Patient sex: F
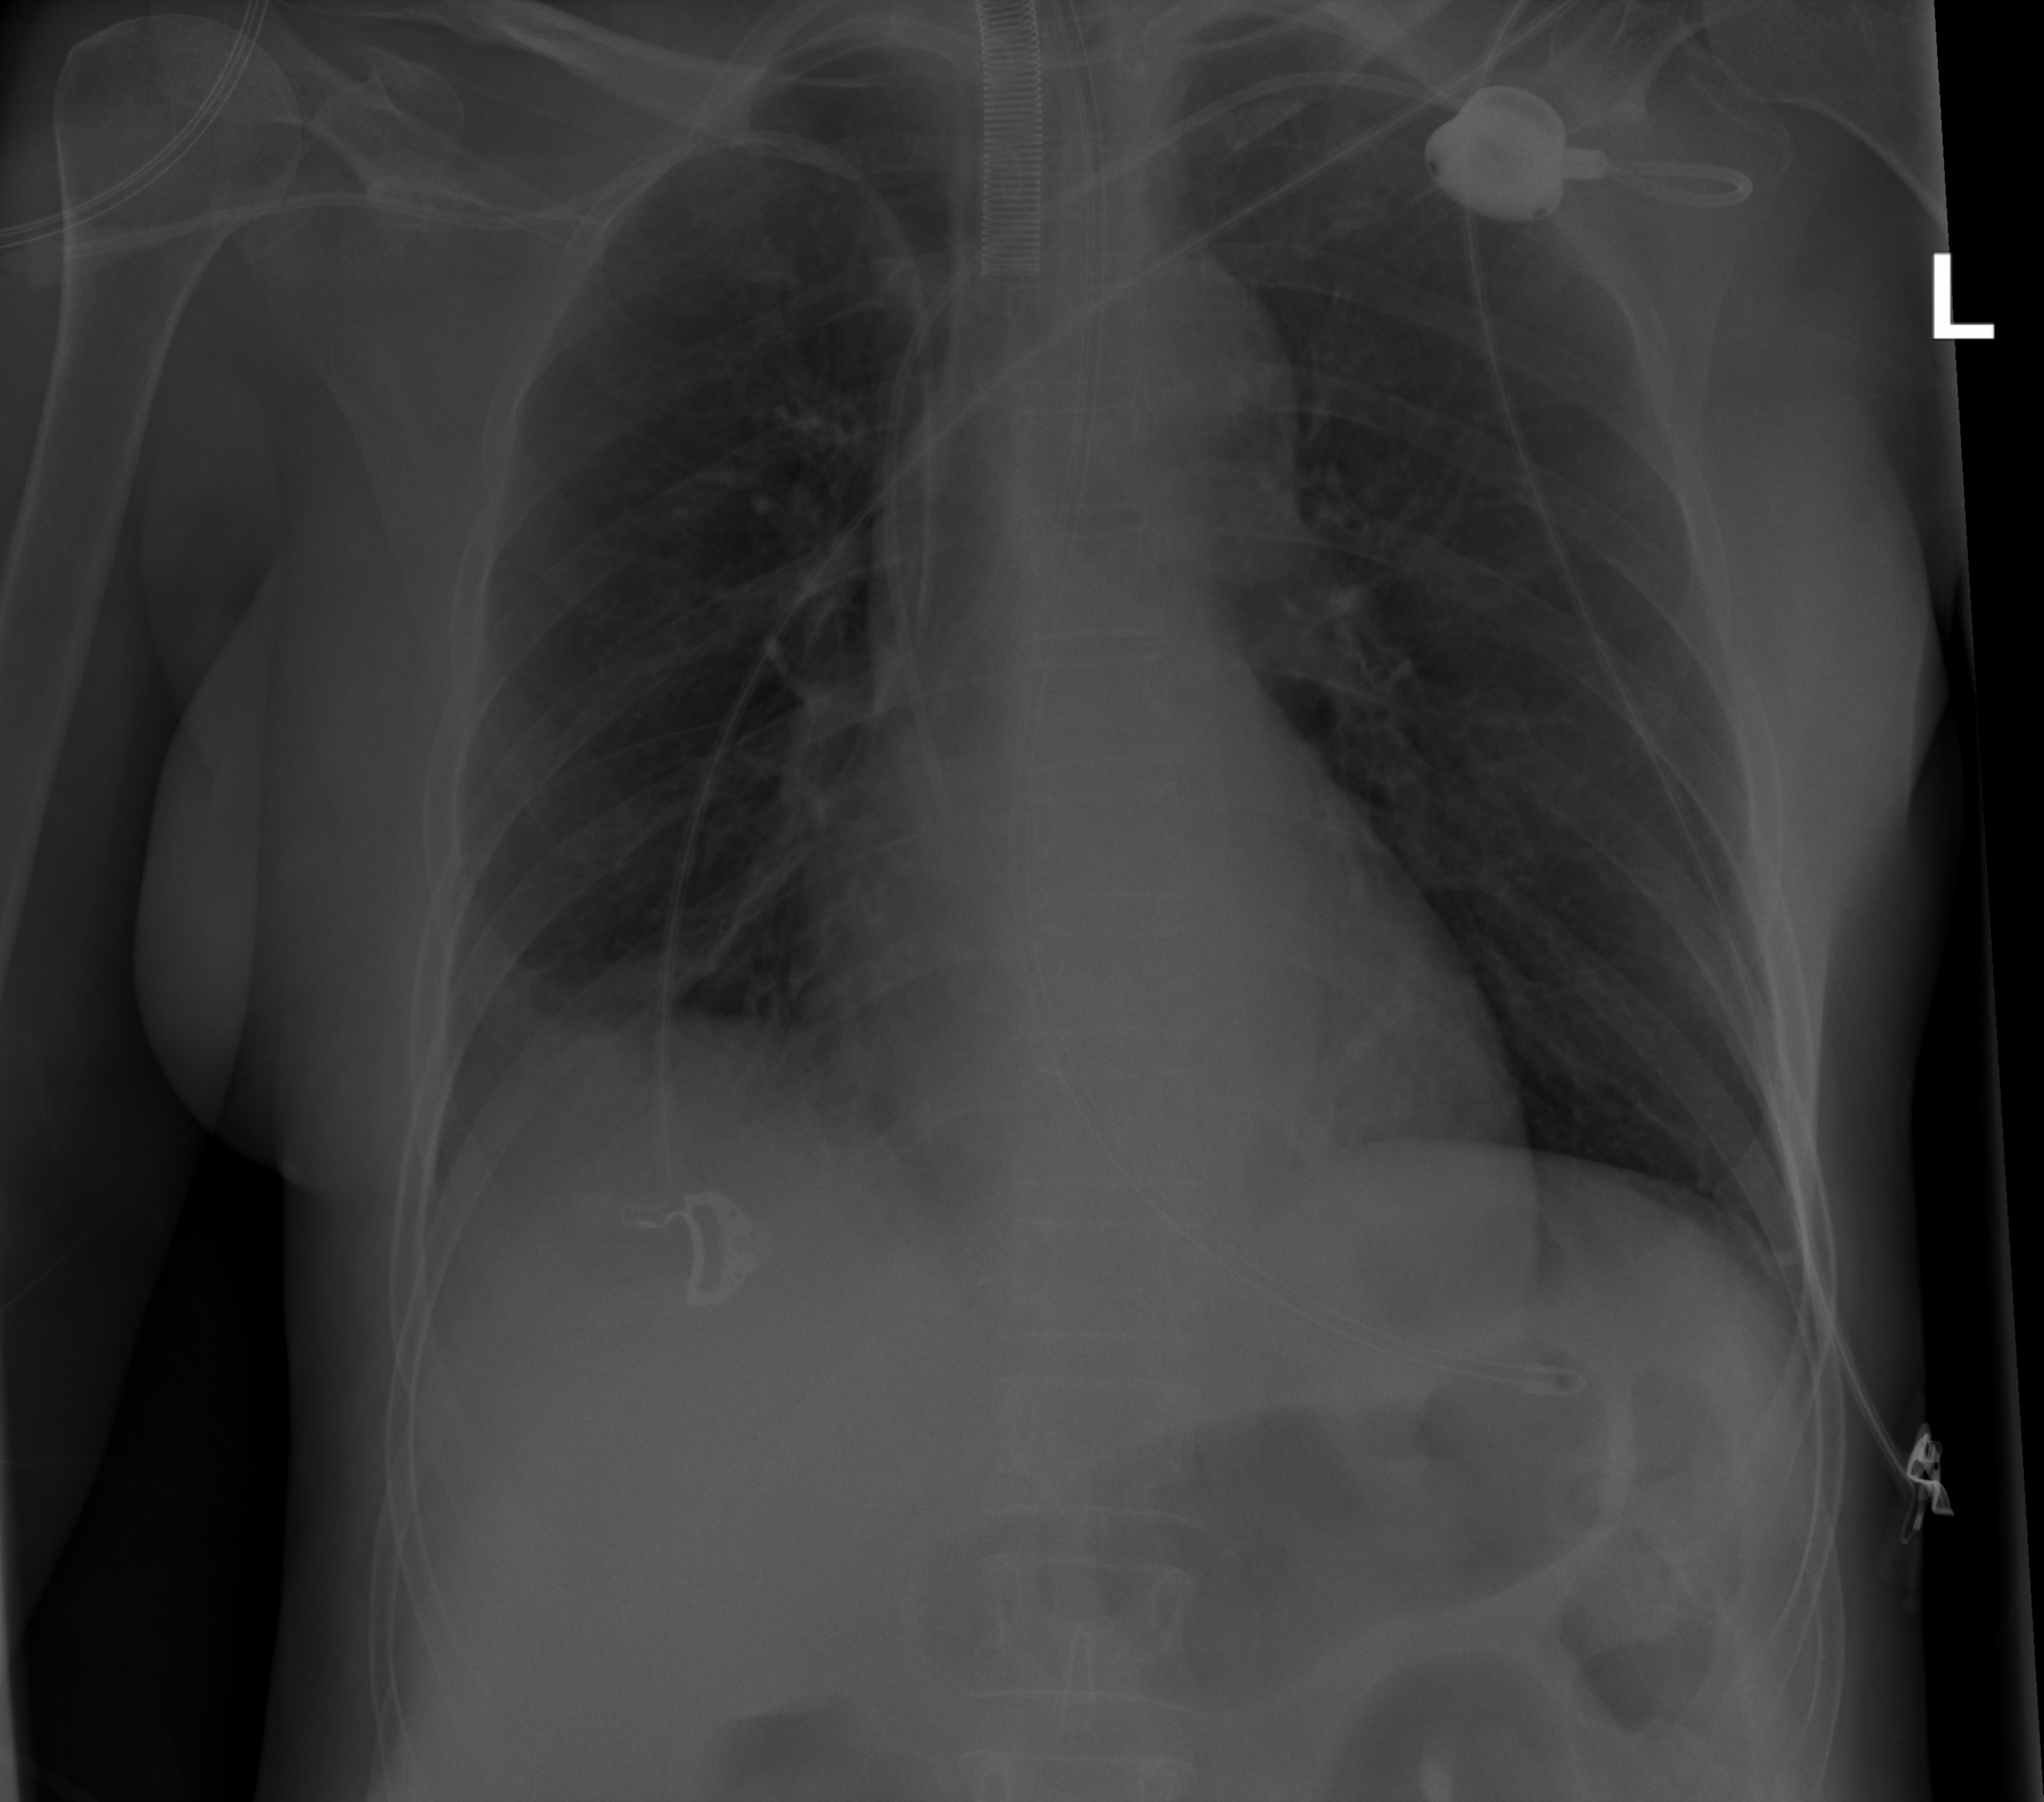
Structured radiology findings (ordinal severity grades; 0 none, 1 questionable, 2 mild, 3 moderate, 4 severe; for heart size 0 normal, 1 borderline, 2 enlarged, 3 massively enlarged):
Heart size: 0
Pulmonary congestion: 0
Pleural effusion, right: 2
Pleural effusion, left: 0
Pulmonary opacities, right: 0
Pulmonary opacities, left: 0
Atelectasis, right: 2
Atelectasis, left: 0